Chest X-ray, PA view. Patient: 47 years old, sex M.
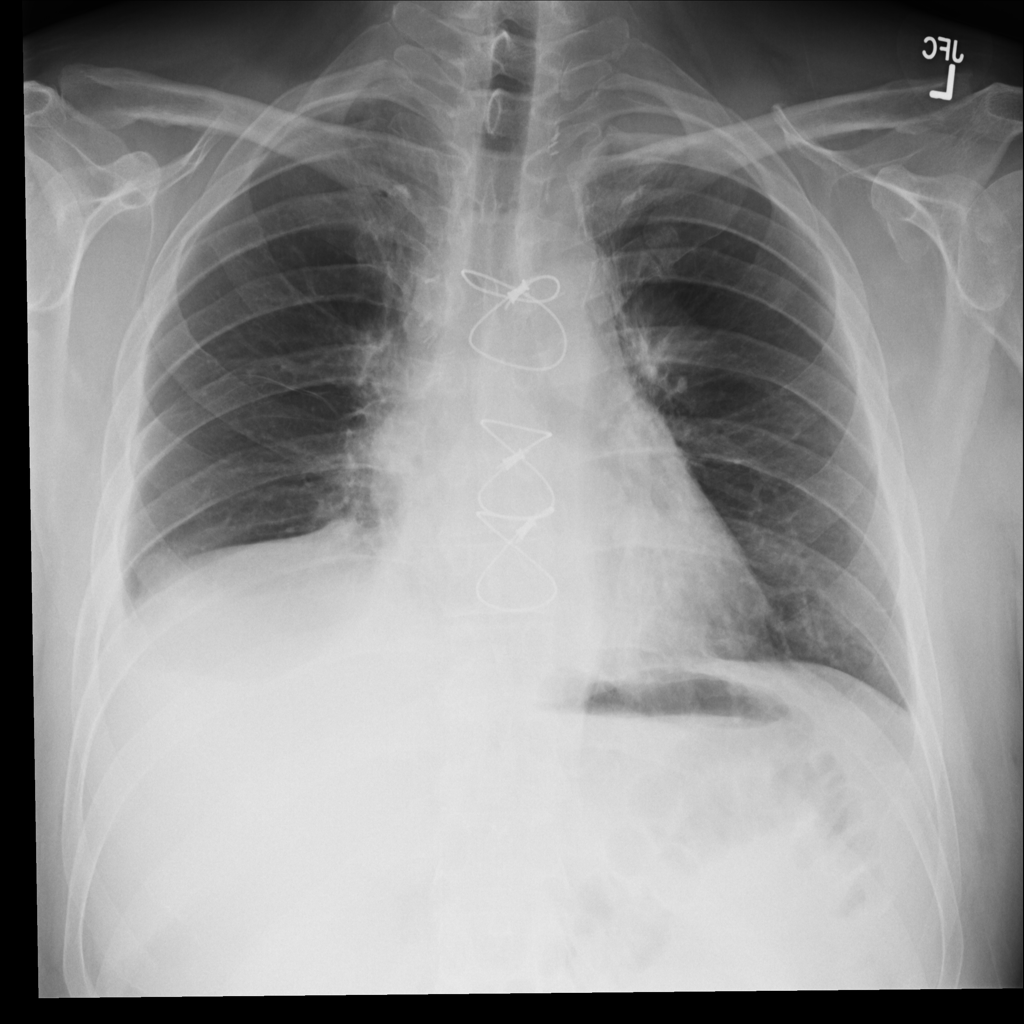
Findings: Effusion